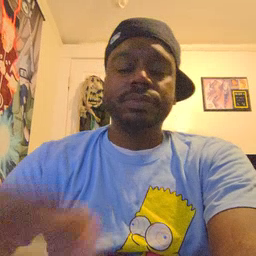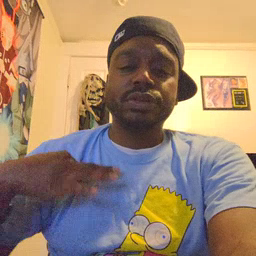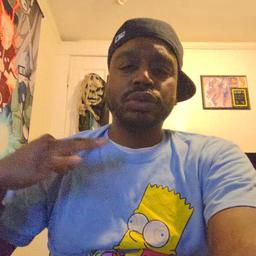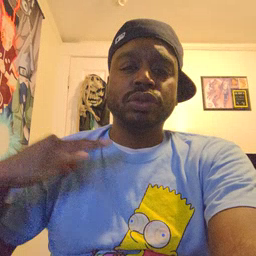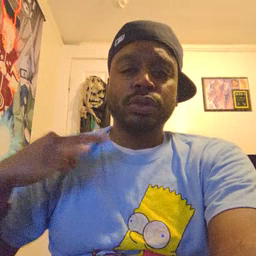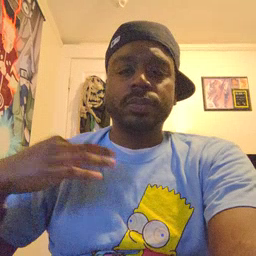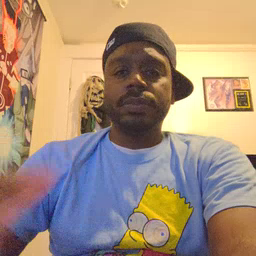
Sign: shirt